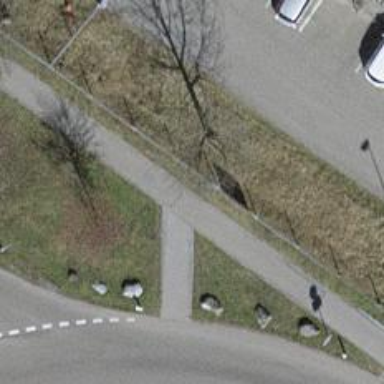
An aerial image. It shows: Asphalt cycleway.